Question: I'm trying to draw a custom crosshair cursor.
This is my function to create the "cross cursor".

Any solutions?
'''
private Cursor crossCursor(System.Drawing.Pen pen, int x, int y)
{
var pic = new Bitmap(x, y);
var gr = Graphics.FromImage(pic);
//gr.Clip = new Region(new RectangleF(-x / 2, -y / 2, x, y));
var pathX = new GraphicsPath();
var pathY = new GraphicsPath();
pathY.AddLine(new Point(0, -y), new Point(0, y));
pathX.AddLine(new Point(-x, 0), new Point(x, 0));
gr.DrawPath(pen, pathX);
gr.DrawPath(pen, pathY);
var stream = new MemoryStream();
Icon.FromHandle(pic.GetHicon()).Save(stream);
// Convert saved file into .cur format
stream.Seek(2, SeekOrigin.Begin);
stream.WriteByte(2);
stream.Seek(10, SeekOrigin.Begin);
stream.Seek(0, SeekOrigin.Begin);
// Construct Cursor
return new Cursor(stream);
}
'''
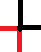
Answer: If the parameters 'x' and 'y' are, say, 10 each, you would create a bitmap of 10x10 in your code.
So this line:
'''
pathY.AddLine(new Point(0, -y), new Point(0, y));
'''
Translates to:
'''
pathY.AddLine(new Point(0, -10), new Point(0, 10));
'''
The point (0,-10) lies outside of your bitmap and therefore will be invisible.
There's no way you can draw inside the bitmap and show everything if you insist on using negative values...